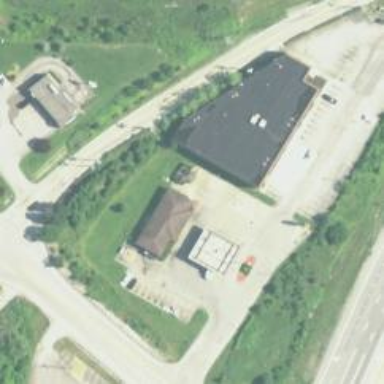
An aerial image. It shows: Convenience shop.